Field crop: tomato
Growth stage: 1
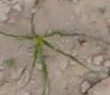
Species: cyperus